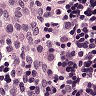
Metastatic tissue present: no